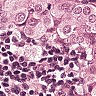
Metastatic tissue present: yes